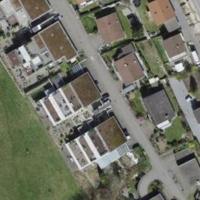
EUNIS habitat code: 54
Species observed at this site:
Lapsana communis
Vicia sepium